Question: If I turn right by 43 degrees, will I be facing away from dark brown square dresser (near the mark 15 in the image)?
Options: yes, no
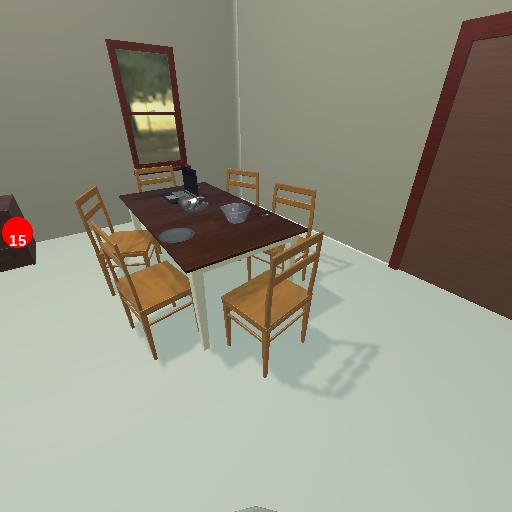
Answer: yes